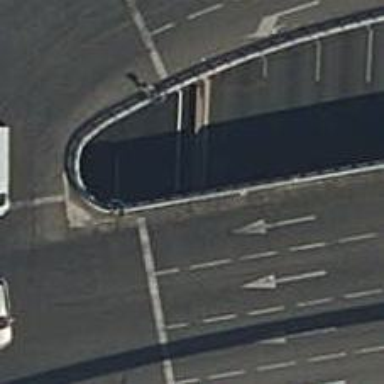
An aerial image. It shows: Kerb serving as barrier.